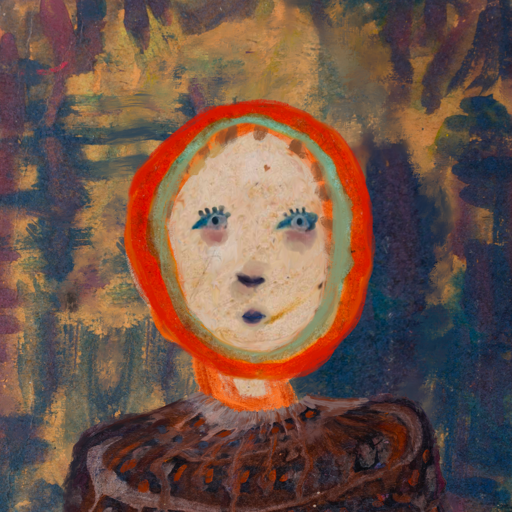
Background: InTheSun, Head And Neck Front: Rupkatha, Face Front: Hill_Girl, Bust: Hypocrite, Hair Front: Sisters, Head Accessory: Blank, Second Necklace: Blank, Necklace: Blank, Baby: Blank